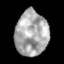
Tissue: lung
Cell type: Epithelial cells
Senescence score: 0.1785
Nuclear area (px): 1451
Mean DAPI intensity: 168.585